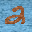
Label: 2